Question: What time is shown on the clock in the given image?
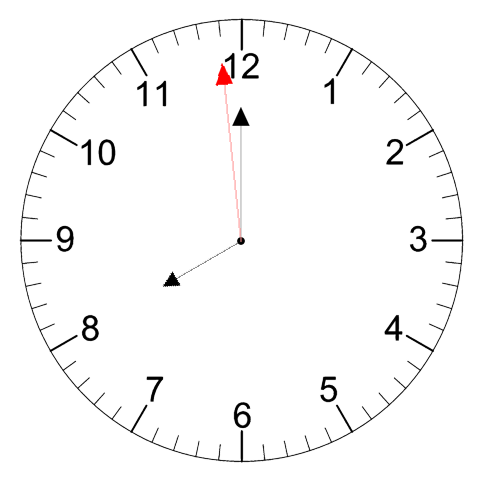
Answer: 07:59:59